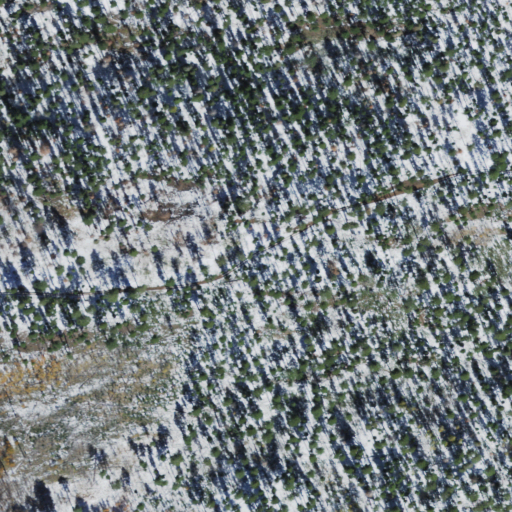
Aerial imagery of ridge(s) in Arizona named Swamp Ridge containing evergreen forest, grassland, and shrub